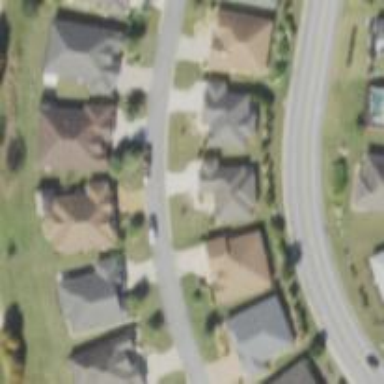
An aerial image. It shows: Residential road.